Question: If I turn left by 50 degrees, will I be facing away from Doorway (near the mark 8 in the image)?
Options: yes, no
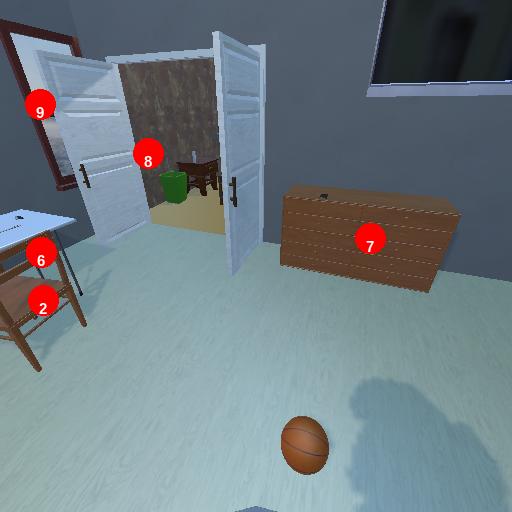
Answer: yes